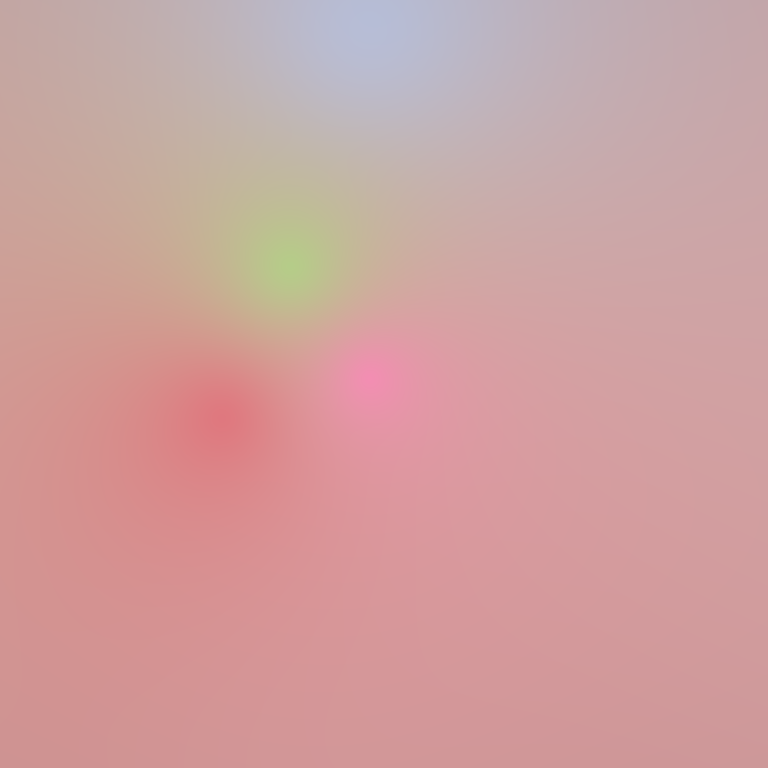
Abstract light effect, smooth blend from soft pink to gentle green, calm atmosphere, diffuse glow, no room, no furniture, no objects.